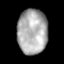
Tissue: lung
Cell type: Others
Senescence score: 0.2435
Nuclear area (px): 1325
Mean DAPI intensity: 171.697